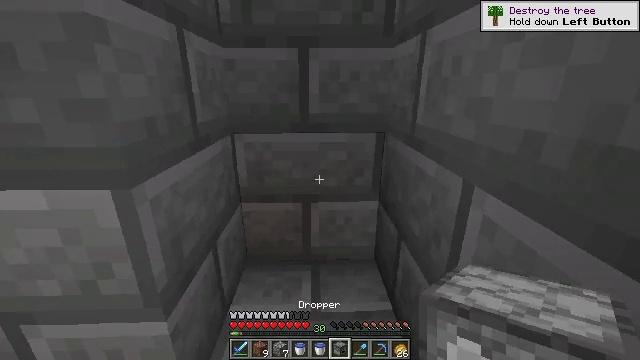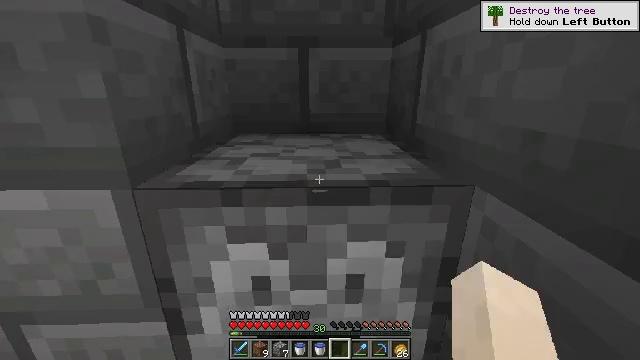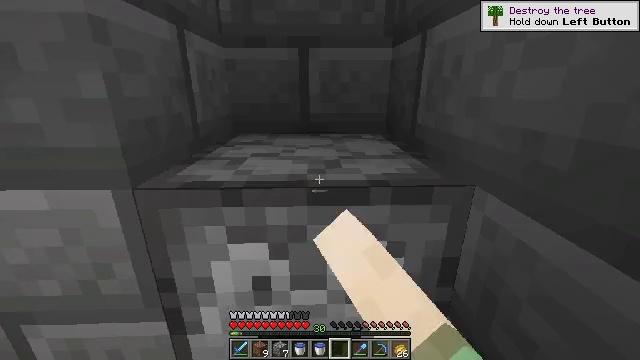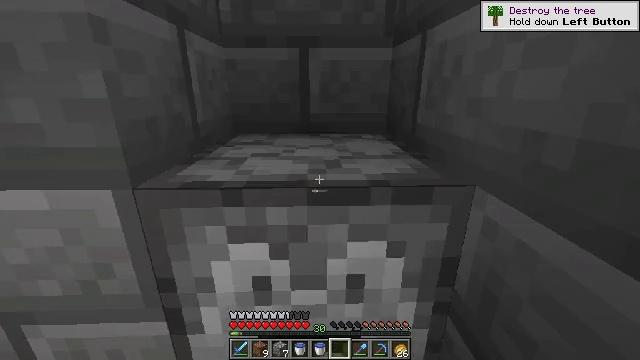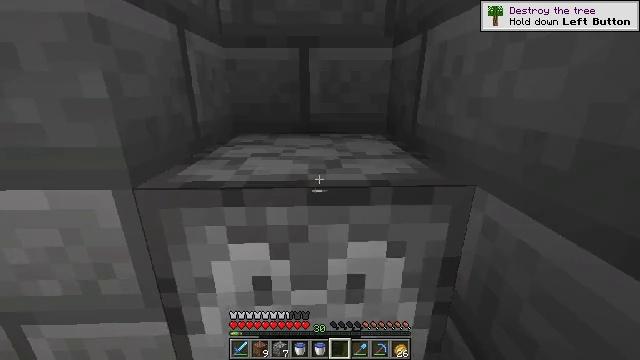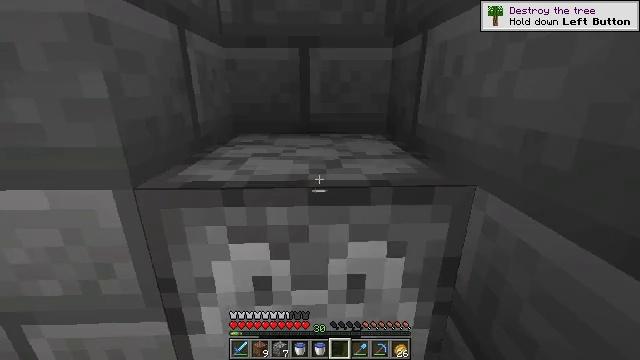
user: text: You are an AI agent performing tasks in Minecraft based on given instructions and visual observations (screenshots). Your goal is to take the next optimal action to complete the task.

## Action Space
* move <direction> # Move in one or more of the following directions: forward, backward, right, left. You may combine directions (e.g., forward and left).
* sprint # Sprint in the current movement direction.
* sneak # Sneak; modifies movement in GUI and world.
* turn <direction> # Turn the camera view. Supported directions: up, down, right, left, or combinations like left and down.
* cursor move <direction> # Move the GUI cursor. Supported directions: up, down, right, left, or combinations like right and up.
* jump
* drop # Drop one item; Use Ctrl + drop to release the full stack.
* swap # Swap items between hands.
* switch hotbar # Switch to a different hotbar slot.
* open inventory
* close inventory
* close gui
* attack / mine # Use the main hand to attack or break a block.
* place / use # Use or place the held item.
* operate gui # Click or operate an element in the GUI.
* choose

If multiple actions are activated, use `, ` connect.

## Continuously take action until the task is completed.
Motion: motion action
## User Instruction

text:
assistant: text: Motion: move back, sneak, use / place
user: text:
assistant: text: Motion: move back, sneak, use / place
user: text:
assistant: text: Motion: move back, sneak
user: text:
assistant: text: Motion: move back, sneak
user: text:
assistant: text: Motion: move back, sneak
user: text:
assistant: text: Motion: sneak